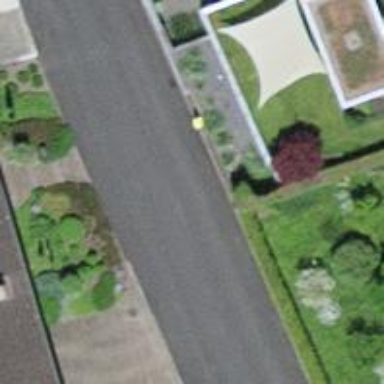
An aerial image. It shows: Post box.